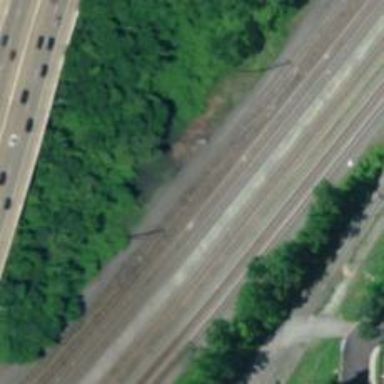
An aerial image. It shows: Railway siding with rails.